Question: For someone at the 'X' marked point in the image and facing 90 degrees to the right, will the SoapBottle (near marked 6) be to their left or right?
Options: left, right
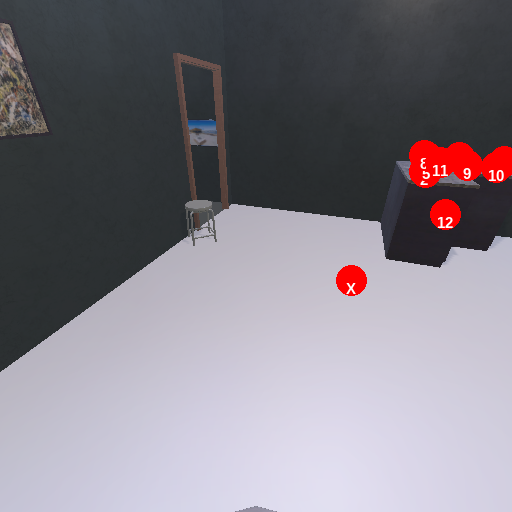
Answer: left